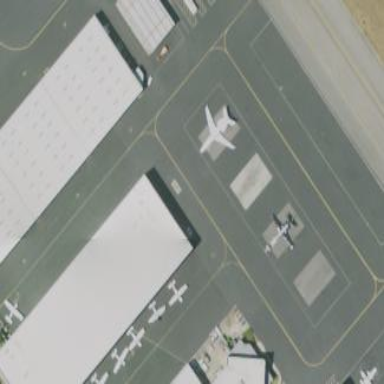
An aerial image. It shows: Hangar building at the airport.